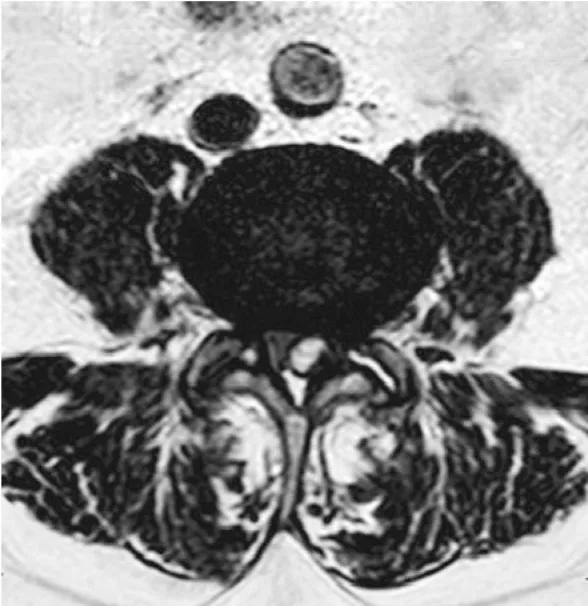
Baseline (preoprocedural) MRI in an axial plane at the level of the L4-L5 lumbar segment. The cyst that is hyperintense on T2 FSE image shows continuation with the left facet joint (some fluid can also be seen in the degenerated facet joint) (B).
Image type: radiology (mri)